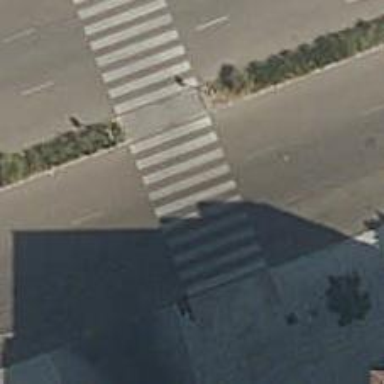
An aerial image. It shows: Uncontrolled crossing on the road.